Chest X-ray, PA view. Patient: 56 years old, sex M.
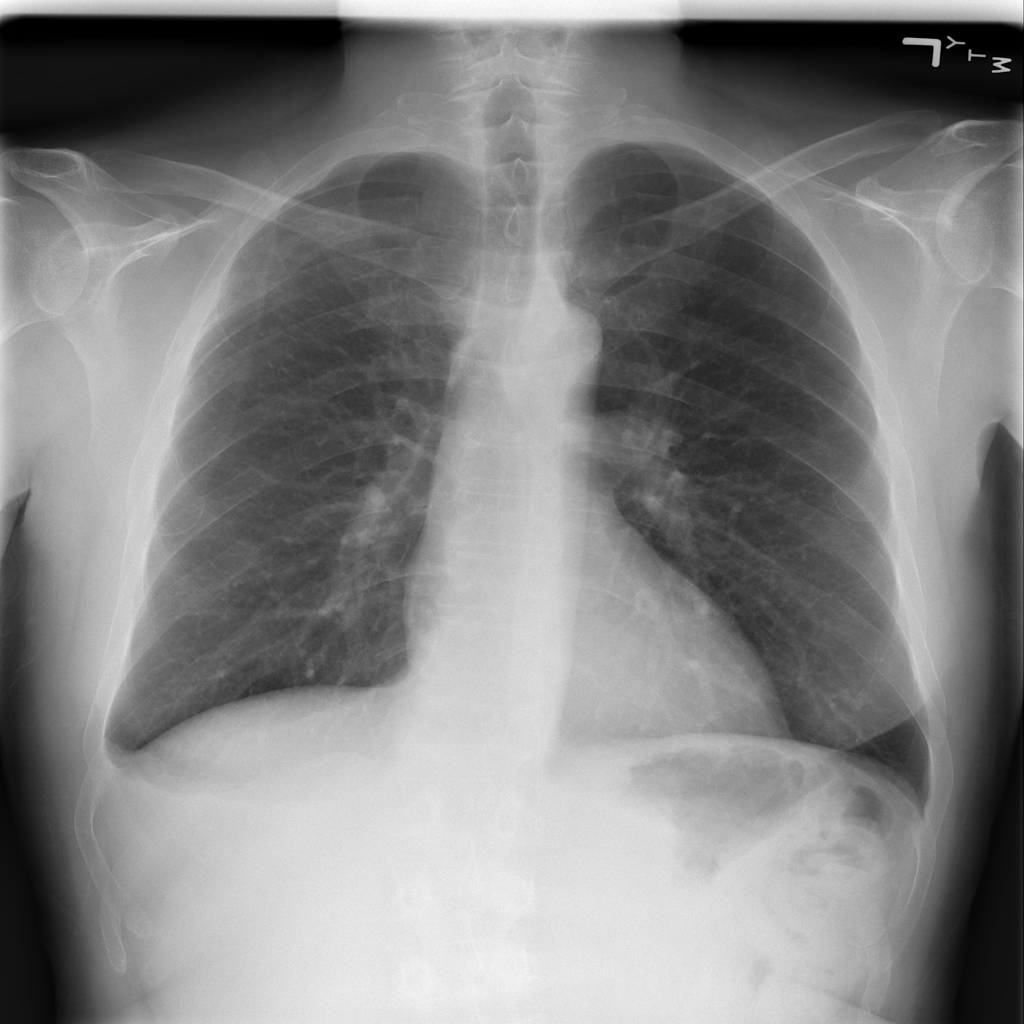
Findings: No Finding